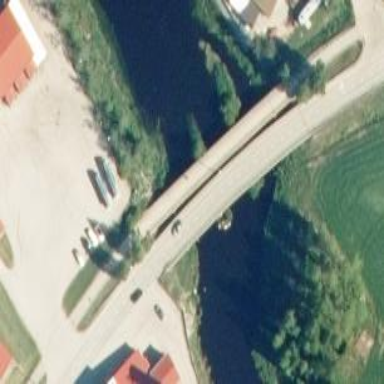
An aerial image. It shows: Bridge over cycleway.